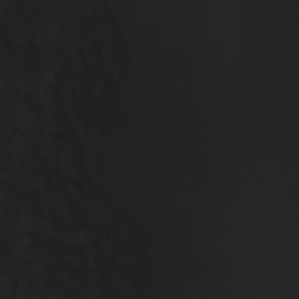
Label: non_frost